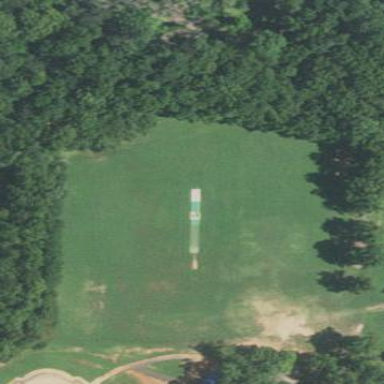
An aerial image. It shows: Grass pitch for cricket.